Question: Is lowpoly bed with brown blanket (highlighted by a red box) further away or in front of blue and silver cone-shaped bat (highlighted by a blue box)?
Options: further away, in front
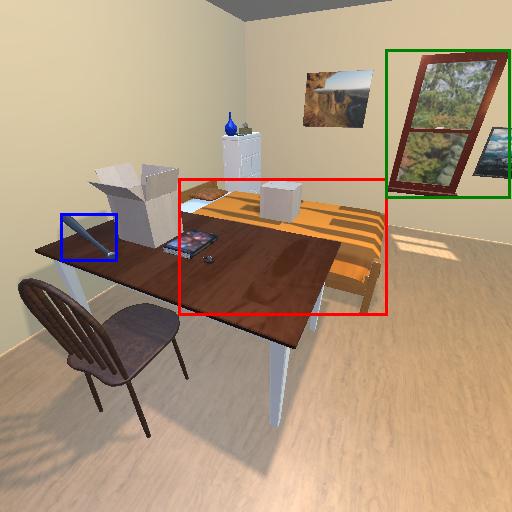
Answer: further away